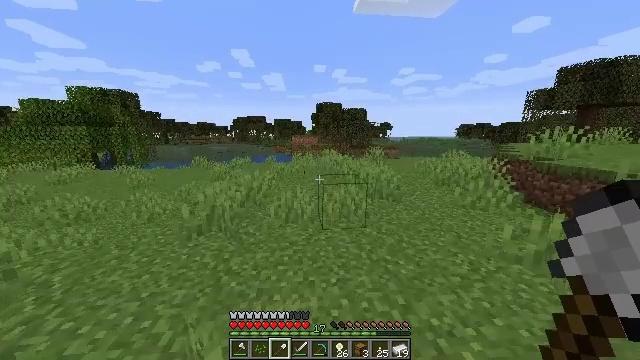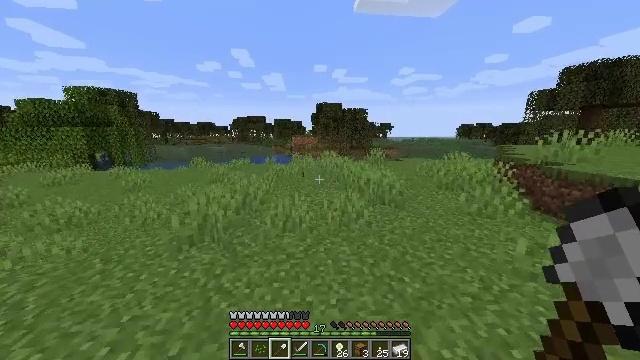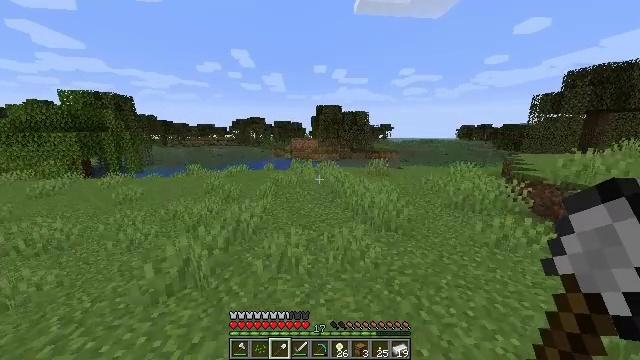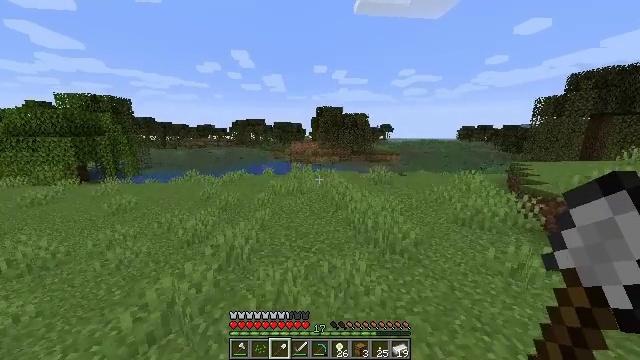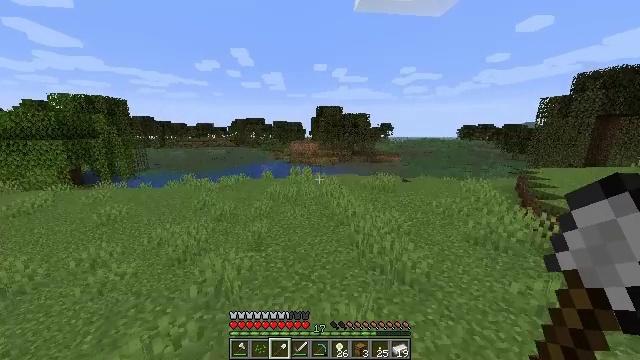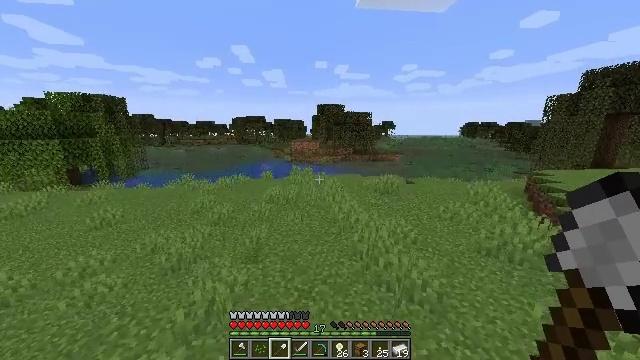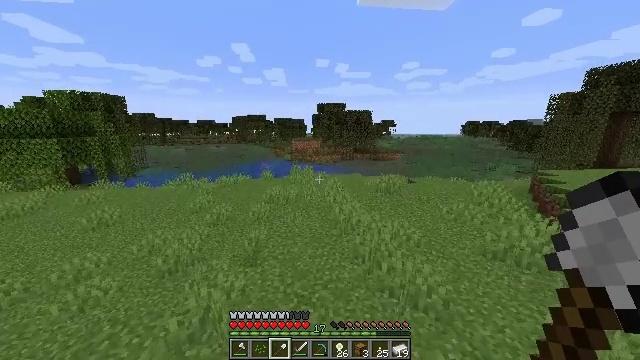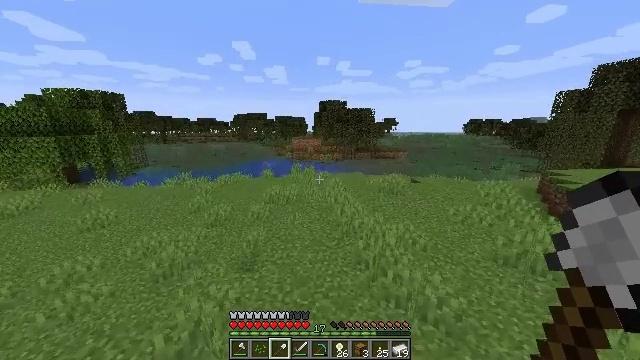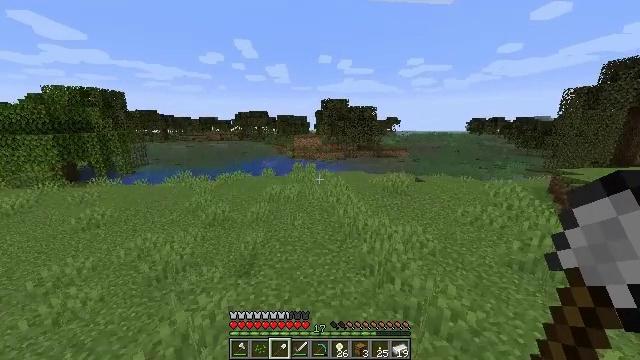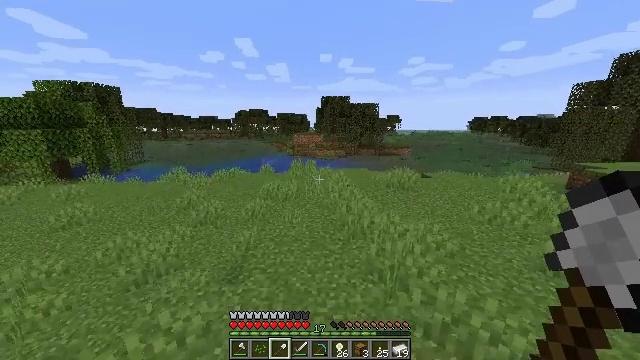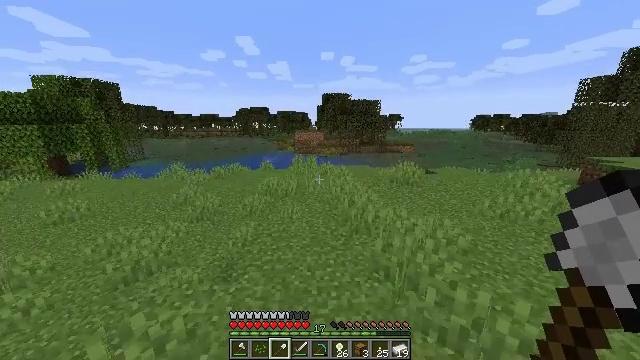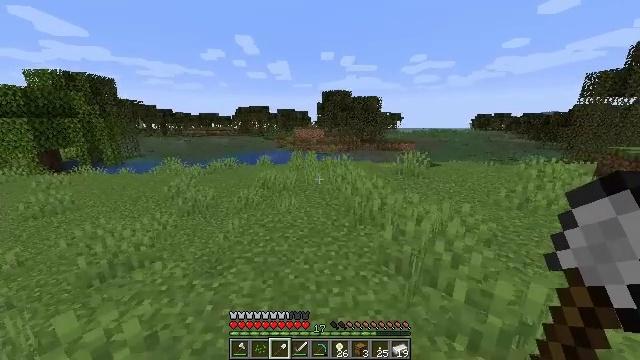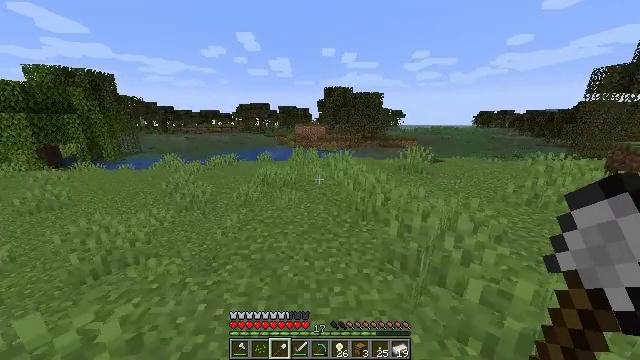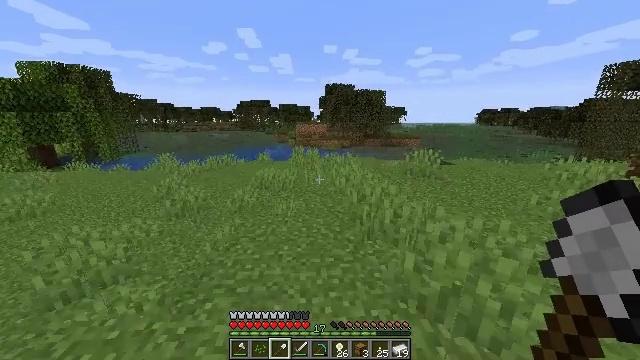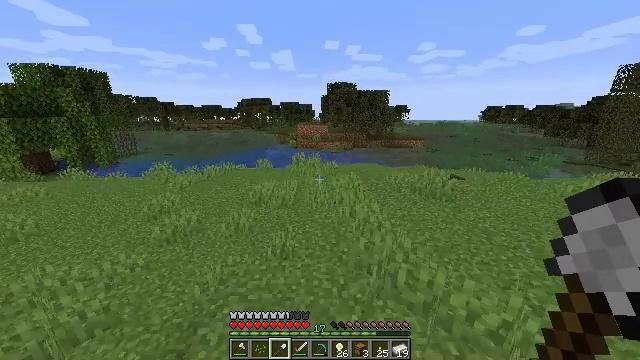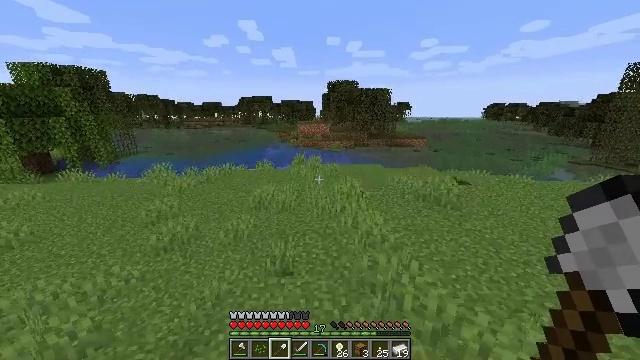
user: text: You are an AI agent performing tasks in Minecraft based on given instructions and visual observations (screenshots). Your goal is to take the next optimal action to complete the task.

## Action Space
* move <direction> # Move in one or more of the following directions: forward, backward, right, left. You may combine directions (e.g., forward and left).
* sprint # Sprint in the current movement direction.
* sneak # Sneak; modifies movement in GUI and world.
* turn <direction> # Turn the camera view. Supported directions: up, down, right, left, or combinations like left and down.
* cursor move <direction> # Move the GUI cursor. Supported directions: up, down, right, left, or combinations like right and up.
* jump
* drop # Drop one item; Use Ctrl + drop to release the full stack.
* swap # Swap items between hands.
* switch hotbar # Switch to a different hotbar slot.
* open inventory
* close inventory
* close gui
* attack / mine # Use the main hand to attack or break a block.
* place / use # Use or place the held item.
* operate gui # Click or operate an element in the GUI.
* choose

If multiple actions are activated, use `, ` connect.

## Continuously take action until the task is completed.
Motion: motion action
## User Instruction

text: Collect clay by holding down the left mouse button.
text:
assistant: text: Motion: move forward, sprint, jump
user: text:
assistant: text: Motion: move forward, sprint, jump
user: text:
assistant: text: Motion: move forward, sprint, jump
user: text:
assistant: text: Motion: move forward, sprint, jump
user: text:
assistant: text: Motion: move forward, sprint, jump
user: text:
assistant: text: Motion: move forward, jump
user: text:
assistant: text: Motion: move forward, jump
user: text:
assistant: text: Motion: move forward, jump
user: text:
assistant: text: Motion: move forward, jump
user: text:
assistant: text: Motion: move forward, jump
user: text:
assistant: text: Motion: move forward, jump
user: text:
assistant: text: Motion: move forward, jump
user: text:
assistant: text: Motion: move forward, sprint, jump
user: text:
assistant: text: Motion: move forward, sprint, jump
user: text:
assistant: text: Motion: move forward, sprint, jump
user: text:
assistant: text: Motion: move forward, sprint, jump
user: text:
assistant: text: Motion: move forward, sprint, jump
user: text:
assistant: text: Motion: move forward, sprint, jump
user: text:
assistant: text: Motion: move forward, jump
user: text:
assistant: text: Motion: move forward, jump
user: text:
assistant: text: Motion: move forward, jump
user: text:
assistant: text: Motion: move forward, jump
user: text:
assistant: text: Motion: move forward, jump
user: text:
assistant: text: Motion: move forward, jump
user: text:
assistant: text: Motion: move forward, turn down, jump
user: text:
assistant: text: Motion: move forward, sprint, jump
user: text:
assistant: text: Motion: move forward, sprint, jump
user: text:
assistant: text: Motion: move forward, sprint, jump
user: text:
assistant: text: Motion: move forward, sprint, jump
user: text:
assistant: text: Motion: move forward, sprint, jump